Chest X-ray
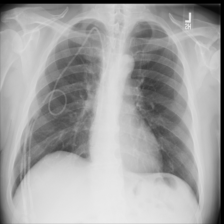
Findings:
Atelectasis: negative
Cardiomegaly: negative
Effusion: negative
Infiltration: negative
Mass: negative
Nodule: negative
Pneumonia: negative
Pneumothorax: negative
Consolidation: negative
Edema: negative
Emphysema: negative
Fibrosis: negative
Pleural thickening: negative
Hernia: negative